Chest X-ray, PA view. Patient: 46 years old, sex F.
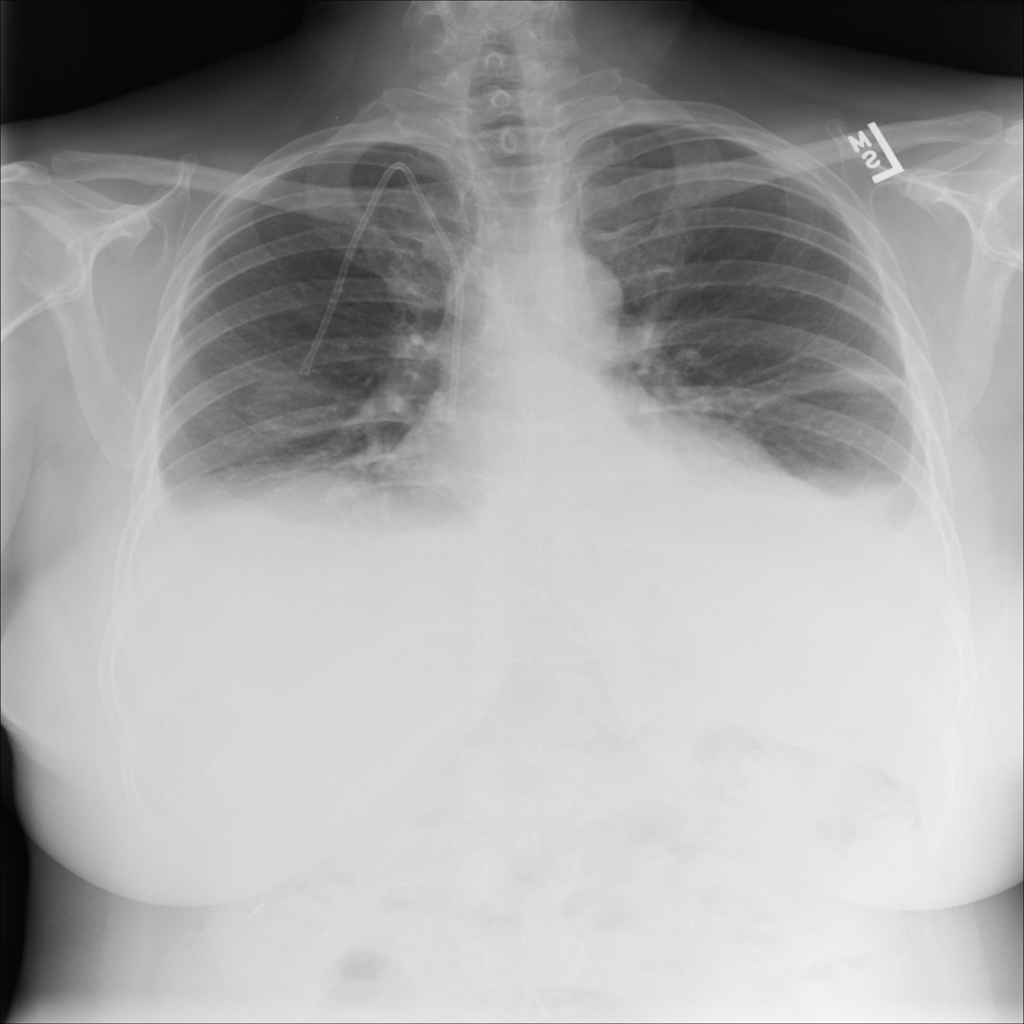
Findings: Atelectasis